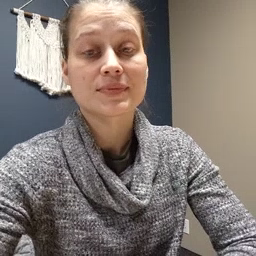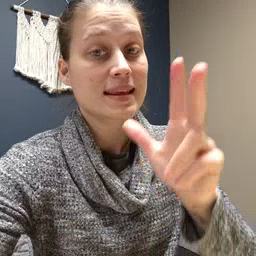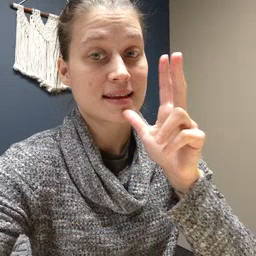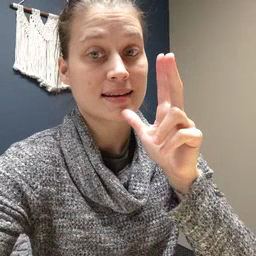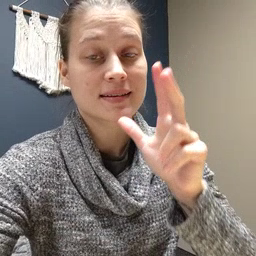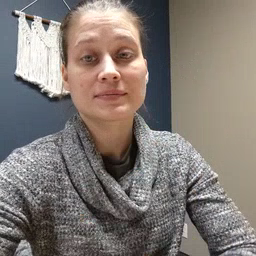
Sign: hen